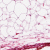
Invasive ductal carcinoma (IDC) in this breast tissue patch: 0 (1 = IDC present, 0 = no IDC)